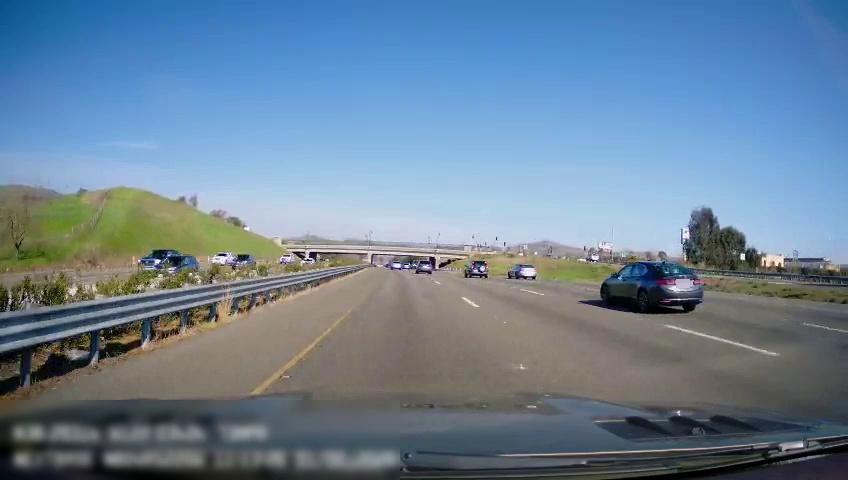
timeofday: Day
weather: Sunny
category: Drivable Space
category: Drivable Space
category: Drivable Space
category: Vehicles | SUV
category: Vehicles | Car
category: Vehicles | Truck
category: Vehicles | Car
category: Vehicles | Truck
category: Vehicles | Car
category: Vehicles | Car
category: Vehicles | Car
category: Vehicles | SUV
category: Vehicles | SUV
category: Vehicles | Other LV
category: Vehicles | SUV
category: Vehicles | Truck
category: Lanes | Current Lane
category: Lanes | Current Lane
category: Lanes | Alternate Lane
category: Lanes | Alternate Lane